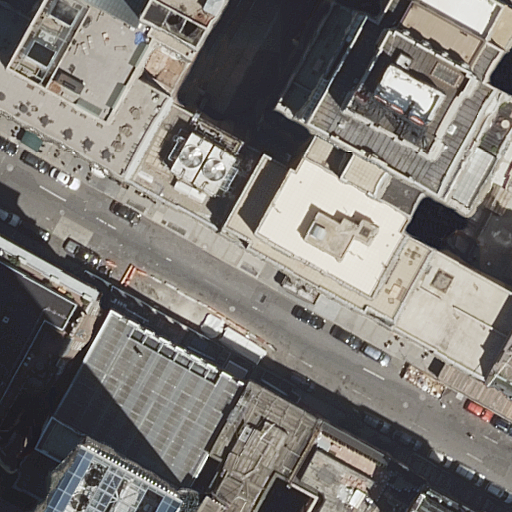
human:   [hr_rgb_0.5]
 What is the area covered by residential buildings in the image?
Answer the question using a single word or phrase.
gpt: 6006m2

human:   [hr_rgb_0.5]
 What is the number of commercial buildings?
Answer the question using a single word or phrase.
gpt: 0

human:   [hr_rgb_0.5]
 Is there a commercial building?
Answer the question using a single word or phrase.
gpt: no

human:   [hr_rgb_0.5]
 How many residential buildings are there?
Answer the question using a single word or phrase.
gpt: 8

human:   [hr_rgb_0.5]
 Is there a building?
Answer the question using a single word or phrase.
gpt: yes

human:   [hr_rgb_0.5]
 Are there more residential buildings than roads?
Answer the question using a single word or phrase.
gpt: yes

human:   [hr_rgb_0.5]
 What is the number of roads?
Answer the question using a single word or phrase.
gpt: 1

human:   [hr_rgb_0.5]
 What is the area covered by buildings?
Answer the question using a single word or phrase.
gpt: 6006m2

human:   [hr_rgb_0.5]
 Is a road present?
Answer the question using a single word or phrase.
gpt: yes

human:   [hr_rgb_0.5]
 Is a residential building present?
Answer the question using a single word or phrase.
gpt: yes

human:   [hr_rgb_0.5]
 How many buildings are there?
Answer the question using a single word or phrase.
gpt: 8

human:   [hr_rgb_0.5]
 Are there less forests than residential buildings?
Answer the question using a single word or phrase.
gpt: yes

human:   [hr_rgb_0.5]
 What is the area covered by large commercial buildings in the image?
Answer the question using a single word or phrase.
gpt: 0m2

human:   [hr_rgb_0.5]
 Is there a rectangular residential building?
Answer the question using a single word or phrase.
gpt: yes

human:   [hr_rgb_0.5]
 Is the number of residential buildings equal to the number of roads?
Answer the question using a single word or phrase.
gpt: no

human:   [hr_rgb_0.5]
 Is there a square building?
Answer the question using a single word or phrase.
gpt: no

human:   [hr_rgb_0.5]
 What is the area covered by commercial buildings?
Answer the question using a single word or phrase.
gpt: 0m2

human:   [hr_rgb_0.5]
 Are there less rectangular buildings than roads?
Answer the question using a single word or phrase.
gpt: no

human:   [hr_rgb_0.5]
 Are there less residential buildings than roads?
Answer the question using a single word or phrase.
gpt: no

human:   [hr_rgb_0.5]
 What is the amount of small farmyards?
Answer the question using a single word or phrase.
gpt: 0

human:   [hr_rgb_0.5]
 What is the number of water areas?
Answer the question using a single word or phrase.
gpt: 0

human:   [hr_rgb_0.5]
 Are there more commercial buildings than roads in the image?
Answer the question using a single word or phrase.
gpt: no

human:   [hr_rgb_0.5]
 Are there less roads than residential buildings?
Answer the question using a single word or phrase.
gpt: yes

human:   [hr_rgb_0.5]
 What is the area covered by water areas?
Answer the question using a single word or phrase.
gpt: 0m2

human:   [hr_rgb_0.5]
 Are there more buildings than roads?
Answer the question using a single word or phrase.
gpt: yes

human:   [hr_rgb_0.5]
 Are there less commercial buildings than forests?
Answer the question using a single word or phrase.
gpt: no

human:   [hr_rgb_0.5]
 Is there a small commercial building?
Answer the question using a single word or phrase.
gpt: no

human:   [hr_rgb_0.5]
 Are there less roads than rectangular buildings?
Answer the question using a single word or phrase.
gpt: yes

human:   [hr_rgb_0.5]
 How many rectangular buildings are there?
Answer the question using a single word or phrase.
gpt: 4

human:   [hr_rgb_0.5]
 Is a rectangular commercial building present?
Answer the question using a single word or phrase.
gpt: no

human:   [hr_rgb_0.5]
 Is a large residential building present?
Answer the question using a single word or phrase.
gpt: yes

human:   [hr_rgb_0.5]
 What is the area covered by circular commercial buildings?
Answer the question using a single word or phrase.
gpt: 0m2

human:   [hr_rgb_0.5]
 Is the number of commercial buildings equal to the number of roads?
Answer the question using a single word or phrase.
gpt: no

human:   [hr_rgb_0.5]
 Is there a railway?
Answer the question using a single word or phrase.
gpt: no

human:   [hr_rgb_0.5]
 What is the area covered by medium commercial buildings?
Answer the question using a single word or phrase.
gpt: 0m2

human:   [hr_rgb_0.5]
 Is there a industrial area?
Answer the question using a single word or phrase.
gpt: no

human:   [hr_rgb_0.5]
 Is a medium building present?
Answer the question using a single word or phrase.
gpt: yes

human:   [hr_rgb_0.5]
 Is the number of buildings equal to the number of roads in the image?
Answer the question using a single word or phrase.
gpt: no

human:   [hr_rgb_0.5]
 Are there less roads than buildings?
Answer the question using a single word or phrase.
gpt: yes

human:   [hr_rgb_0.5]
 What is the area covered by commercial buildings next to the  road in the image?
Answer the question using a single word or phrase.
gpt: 0m2

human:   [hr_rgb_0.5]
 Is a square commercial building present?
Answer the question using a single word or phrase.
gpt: no

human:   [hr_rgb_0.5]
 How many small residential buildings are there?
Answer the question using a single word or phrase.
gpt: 1

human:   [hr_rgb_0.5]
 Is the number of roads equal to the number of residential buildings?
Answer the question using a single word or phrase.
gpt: no

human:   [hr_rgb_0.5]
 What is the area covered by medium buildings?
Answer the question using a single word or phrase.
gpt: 981m2

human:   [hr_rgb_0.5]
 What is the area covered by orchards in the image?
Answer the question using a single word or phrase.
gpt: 0m2

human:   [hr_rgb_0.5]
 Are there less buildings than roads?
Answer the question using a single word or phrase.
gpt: no

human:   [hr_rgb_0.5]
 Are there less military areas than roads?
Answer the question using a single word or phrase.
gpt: yes

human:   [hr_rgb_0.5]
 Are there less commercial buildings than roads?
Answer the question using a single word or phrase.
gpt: yes

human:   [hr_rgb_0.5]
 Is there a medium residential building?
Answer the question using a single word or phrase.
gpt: yes

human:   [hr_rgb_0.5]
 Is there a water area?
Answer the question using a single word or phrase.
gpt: no

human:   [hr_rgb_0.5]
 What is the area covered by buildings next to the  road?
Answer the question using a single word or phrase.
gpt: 6006m2

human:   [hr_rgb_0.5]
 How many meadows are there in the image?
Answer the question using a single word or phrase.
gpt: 0

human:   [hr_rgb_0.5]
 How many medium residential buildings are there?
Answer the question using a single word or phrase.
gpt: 3

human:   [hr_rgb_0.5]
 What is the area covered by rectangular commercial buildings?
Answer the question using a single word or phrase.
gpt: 0m2

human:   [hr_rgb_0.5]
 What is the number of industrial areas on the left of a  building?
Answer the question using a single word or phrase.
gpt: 0

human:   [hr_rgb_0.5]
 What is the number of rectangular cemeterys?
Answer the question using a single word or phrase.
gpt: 0

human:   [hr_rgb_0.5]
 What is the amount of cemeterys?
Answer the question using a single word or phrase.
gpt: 0

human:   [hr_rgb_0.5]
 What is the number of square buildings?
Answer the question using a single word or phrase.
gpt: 0

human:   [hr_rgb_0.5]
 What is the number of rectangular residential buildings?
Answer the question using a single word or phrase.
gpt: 4

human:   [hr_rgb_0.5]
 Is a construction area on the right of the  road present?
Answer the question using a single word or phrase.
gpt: no

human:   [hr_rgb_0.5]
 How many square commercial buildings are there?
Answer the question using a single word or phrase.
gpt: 0

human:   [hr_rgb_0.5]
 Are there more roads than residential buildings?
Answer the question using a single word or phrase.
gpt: no

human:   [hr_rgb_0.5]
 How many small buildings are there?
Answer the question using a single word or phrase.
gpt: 1

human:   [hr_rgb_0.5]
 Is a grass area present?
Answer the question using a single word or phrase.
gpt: no